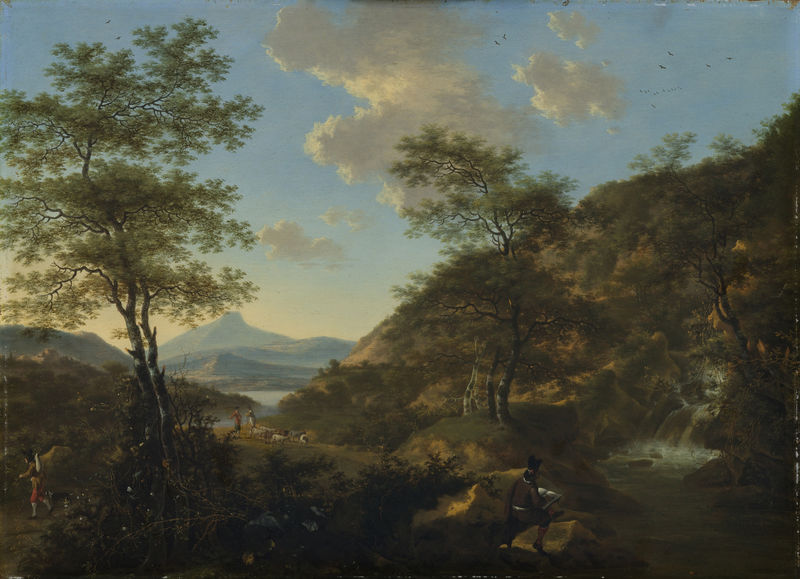
Titel: Italiaans landschap met tekenaar
Künstler: Willem de Heusch
Standort: Amsterdam
Institution: Rijksmuseum
Schlagwörter: blue, people, red, figures, green, clouds, man, rock, sky, tree, hill, lake, landscape, mountain, water, trees, stream, bushes, fall, person, bush, sunset, goat, native, sunrise, waterfall, native americans, glow, waer